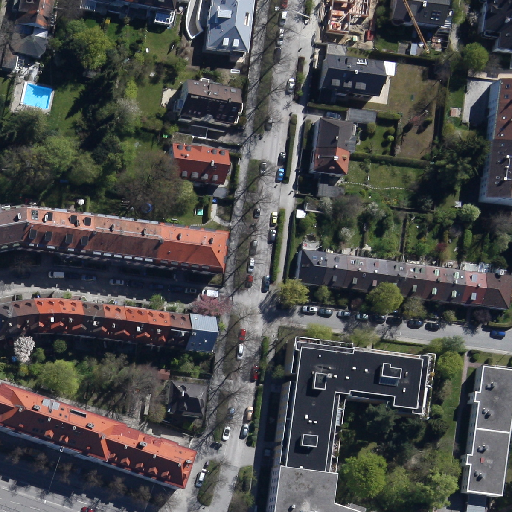
Referring expression: vehicle